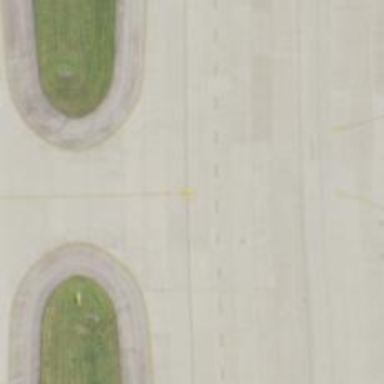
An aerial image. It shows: Image of taxiway at airport.